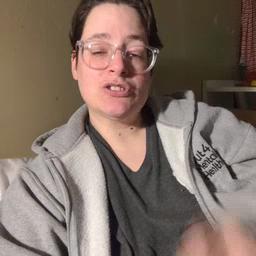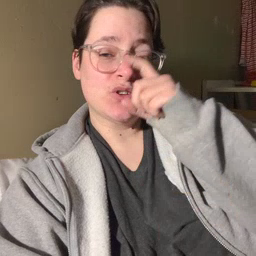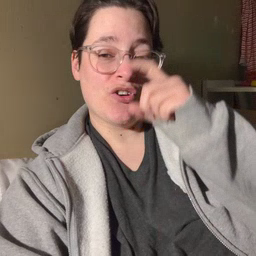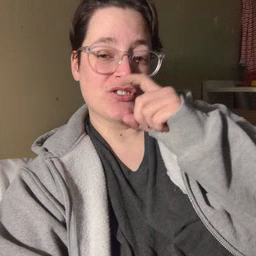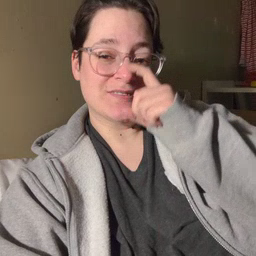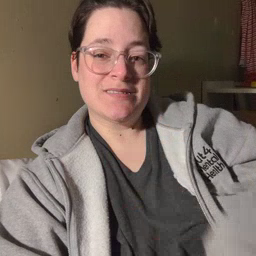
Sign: doll